Question: I have a collage image ( many images clubbed together ) , and at the center i have an advertisement banner for example visit the following sample image

Now, in my application user can set this image as a wallpaper in iphone screen. now what i want is to keep changing advertisement banner (here is is MC Donald's) inside this image on a regular interval (after setting the image as a wallpaper).
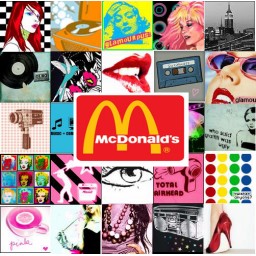
Answer: the sdk does not provide this possibility.